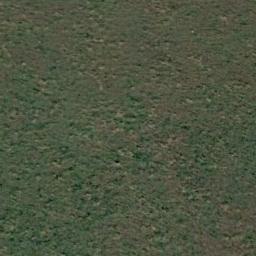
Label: meadow